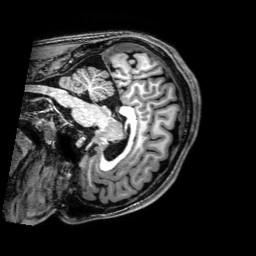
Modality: T1w
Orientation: sagittal
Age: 21
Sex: male
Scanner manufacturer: philips
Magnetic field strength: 3 T
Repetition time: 8.2 s
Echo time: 0.0037 s